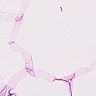
Metastatic tissue present: no